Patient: sex M, age 61
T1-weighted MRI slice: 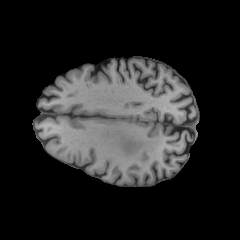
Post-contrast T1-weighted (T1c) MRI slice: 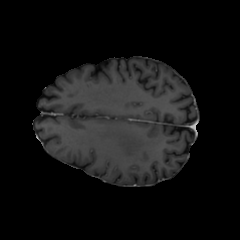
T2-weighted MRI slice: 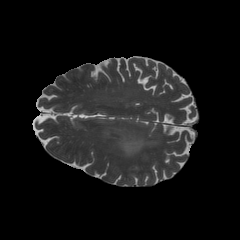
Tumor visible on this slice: yes
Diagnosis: Astrocytoma, IDH-wildtype
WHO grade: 3